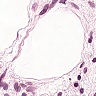
Metastatic tissue present: no